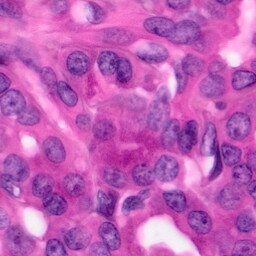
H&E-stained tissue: Pancreatic